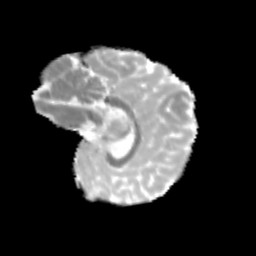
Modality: MD
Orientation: sagittal
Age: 11
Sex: female
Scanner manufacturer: siemens
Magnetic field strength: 3 T
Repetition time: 3.8 s
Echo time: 0.07 s